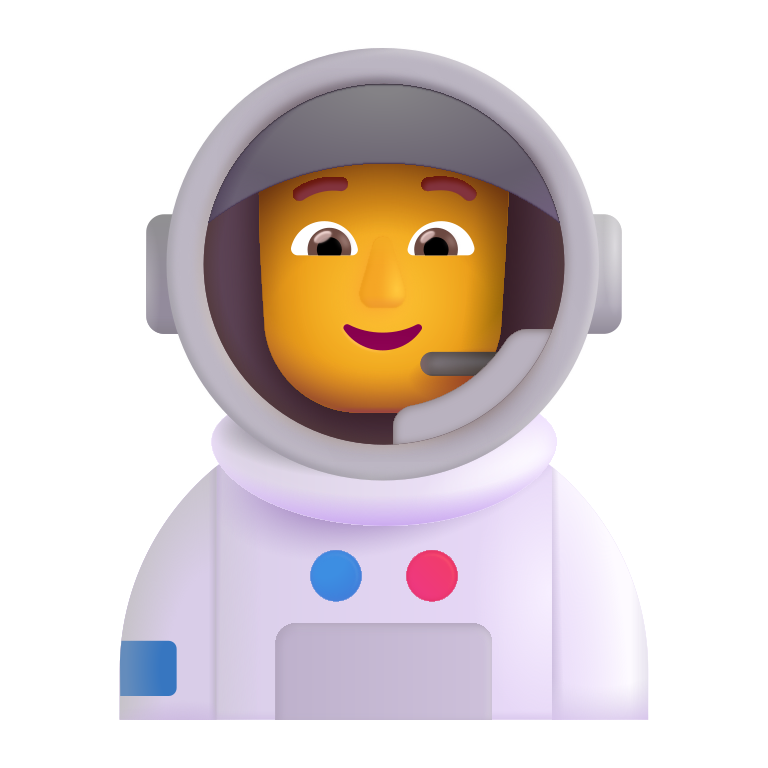
astronaut color default